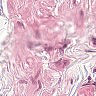
Metastatic tissue present: no